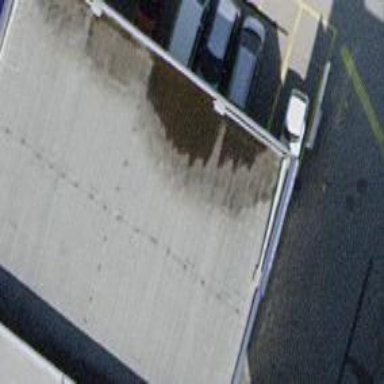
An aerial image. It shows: Industrial building.